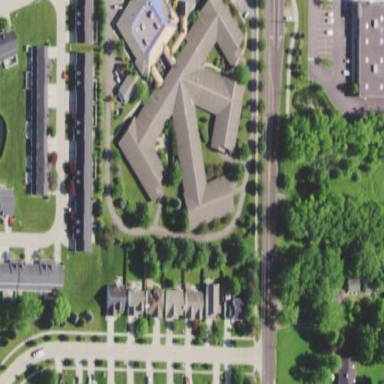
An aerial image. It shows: Nursing home building.